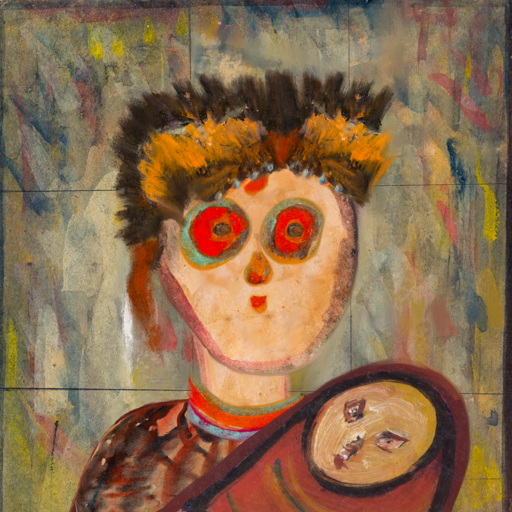
Background: GypsyMother, Head And Neck Front: Childish, Face Front: Sisters, Bust: Orphan, Hair Front: Blank, Head Accessory: Gypsy_Queen, Second Necklace: Blank, Necklace: Sisters, Baby: After_Raid_Baby